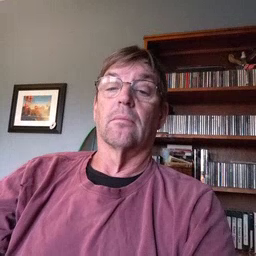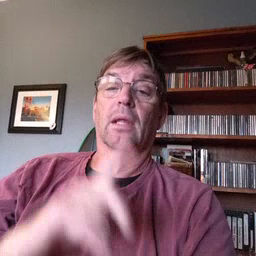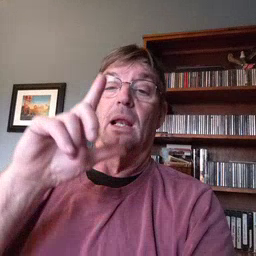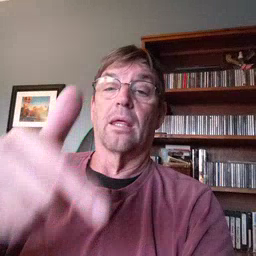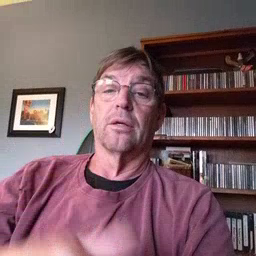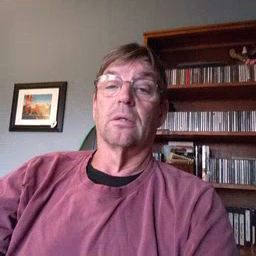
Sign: later